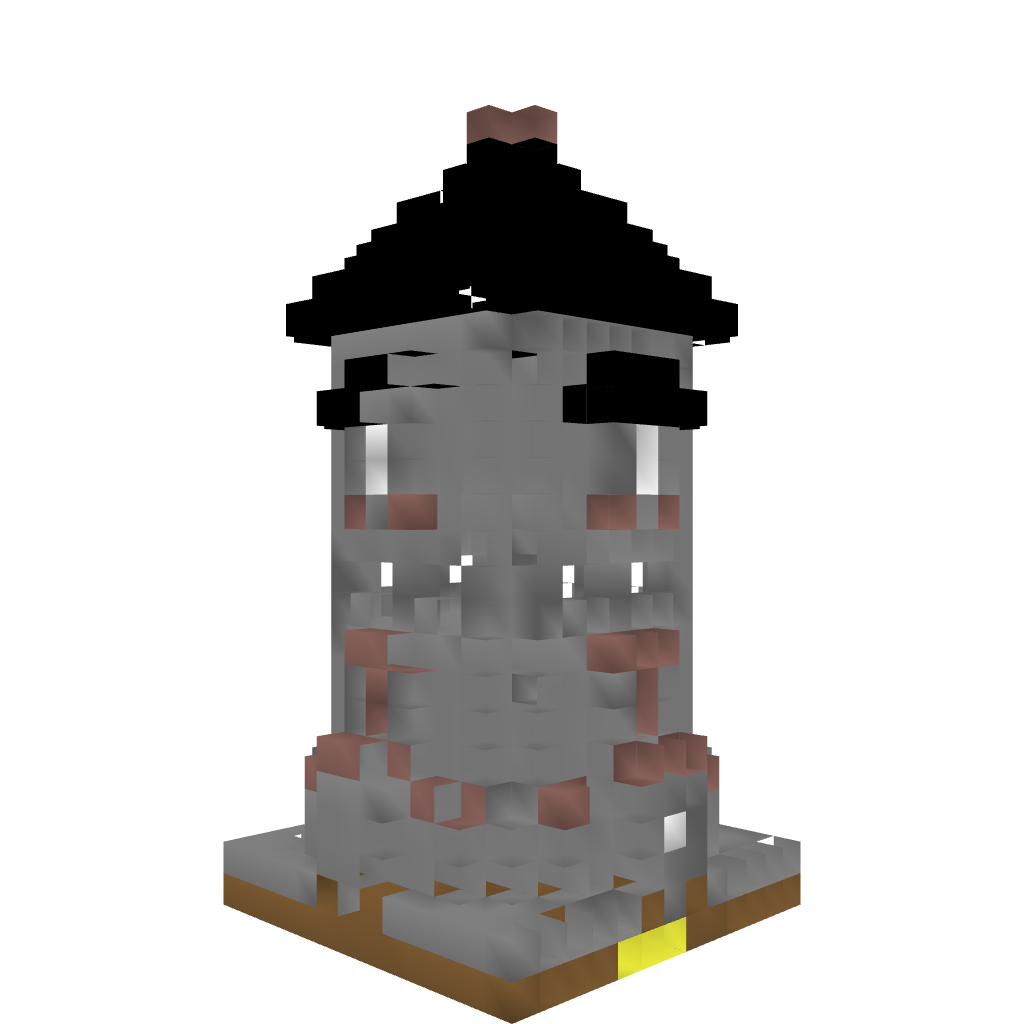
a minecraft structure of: Medieval Stonebrick Watchtower with roof